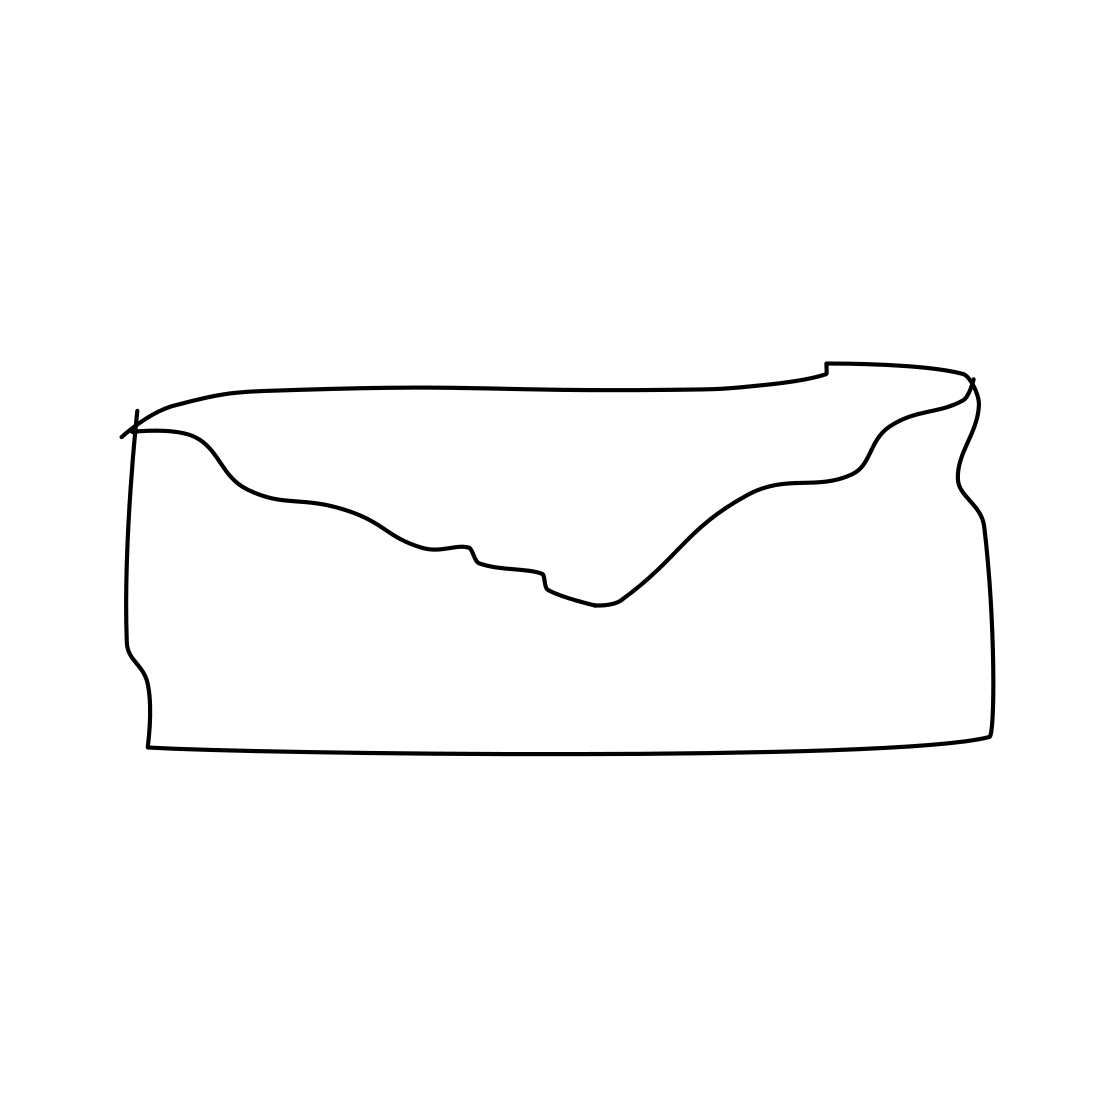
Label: envelope